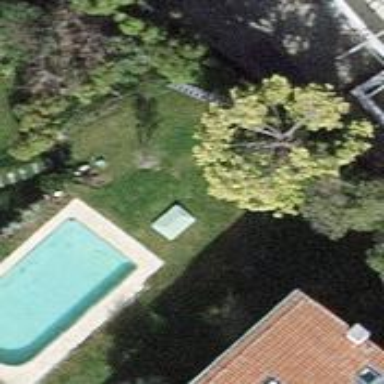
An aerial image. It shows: Swimming pool located in leisure land.